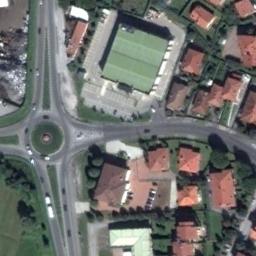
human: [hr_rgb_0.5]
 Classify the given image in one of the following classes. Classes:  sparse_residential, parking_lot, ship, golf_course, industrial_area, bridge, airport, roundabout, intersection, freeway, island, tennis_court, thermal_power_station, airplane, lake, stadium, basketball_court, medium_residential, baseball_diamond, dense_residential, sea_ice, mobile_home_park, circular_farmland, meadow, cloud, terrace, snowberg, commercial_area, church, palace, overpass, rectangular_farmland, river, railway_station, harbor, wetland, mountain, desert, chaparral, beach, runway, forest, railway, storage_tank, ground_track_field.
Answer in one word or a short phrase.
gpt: roundabout